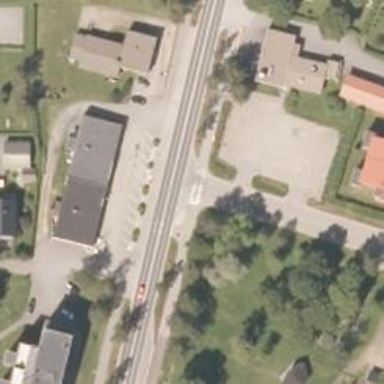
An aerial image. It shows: Crossing road.